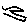
Label: bird